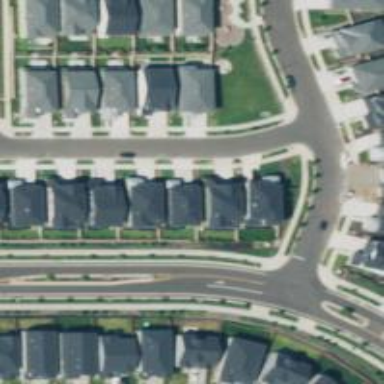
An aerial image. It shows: Residential area composed of single-family homes.